Question: I have 1 inch high text but the box of the view takes up 1.5 inches so there is 1/4 inch of black space above and below the white lettering. I want to reduce that 1/4 inch so that I can get 5 lines of text on my 6 inch screen instead of just 4. I can move them closer together with android:lineSpacingMultiplier=".66" but this just moves the boxes closer together and the 1/4 inch of black space covers the text of the nearby line. android:includeFontPadding="false" does nothing. Negative padding does nothing. Putting in android:lineSpacingExtra="-50sp" also just has the black margin cover the adjacent line of text. I want to get rid of the margin (actually, just most of it).
I have tried every option I can think of including the obvious ones of padding and margins and padding discussed above including zero and negative numbers. I can't find a simple diagram showing what controls the space in a view above the actual text.
How do I reduce this wasted space?
(my internet was down for the last 2 hours so it took me some time to respond. Sorry)
Here is my XML:
'''
<?xml version="1.0" encoding="utf-8"?>
<RelativeLayout xmlns:android="http://schemas.android.com/apk/res/android"
android:layout_width="match_parent"
android:layout_height="match_parent" >
<TextView
android:id="@+id/textTimer"
android:layout_width="wrap_content"
android:layout_height="wrap_content"
android:layout_alignParentTop="true"
android:layout_centerHorizontal="true"
android:includeFontPadding="false"
android:text="10.01"
android:textAppearance="?android:attr/textAppearanceLarge"
android:textSize="@dimen/font_size" />
<TextView
android:id="@+id/textTimeToLine"
android:layout_width="wrap_content"
android:layout_height="wrap_content"
android:layout_below="@+id/textTimer"
android:layout_centerHorizontal="true"
android:includeFontPadding="false"
android:text="10.02"
android:textAppearance="?android:attr/textAppearanceLarge"
android:textSize="@dimen/font_size" />
<TextView
android:id="@+id/textTimeToKill"
android:layout_width="wrap_content"
android:layout_height="wrap_content"
android:layout_below="@+id/textTimeToLine"
android:layout_centerHorizontal="true"
android:includeFontPadding="false"
android:text="10.03"
android:textAppearance="?android:attr/textAppearanceLarge"
android:textSize="@dimen/font_size" />
<TextView
android:id="@+id/textTimeToPin"
android:layout_width="wrap_content"
android:layout_height="wrap_content"
android:layout_below="@+id/textTimeToKill"
android:layout_centerHorizontal="true"
android:includeFontPadding="false"
android:text="10.03"
android:textAppearance="?android:attr/textAppearanceLarge"
android:textSize="@dimen/font_size" />
<TextView
android:id="@+id/textTimeToCB"
android:layout_width="wrap_content"
android:layout_height="wrap_content"
android:layout_below="@+id/textTimeToPin"
android:layout_centerHorizontal="true"
android:includeFontPadding="false"
android:text="10.03"
android:textAppearance="?android:attr/textAppearanceLarge"
android:textSize="@dimen/font_size" />
<Button
android:id="@+id/buttonMenu"
style="?android:attr/buttonStyleSmall"
android:layout_width="wrap_content"
android:layout_height="wrap_content"
android:layout_alignParentRight="true"
android:layout_alignParentTop="true"
android:text="Menu"
android:onClick="onMenu"
android:focusable="false"/>
</RelativeLayout>
'''
In this screen shot, you can see that the border or margin around the fond is the area I want to reduce.

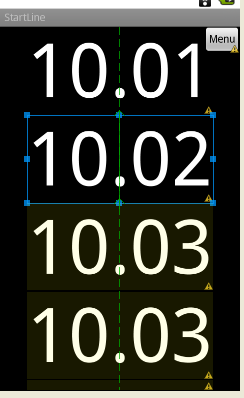
Answer: Some negative top and bottom margin. Things get messy though if you have fancy backgrounds.